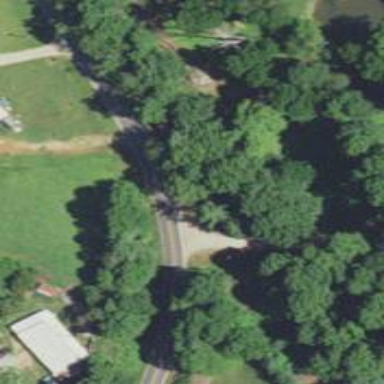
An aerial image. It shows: Residential road.